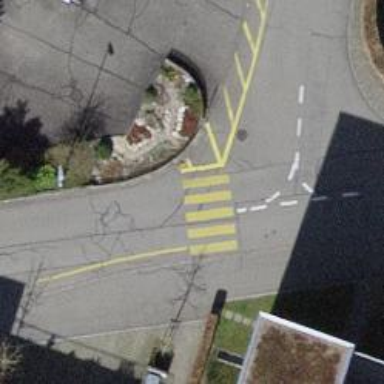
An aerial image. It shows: Uncontrolled zebra crossing with yellow markings.